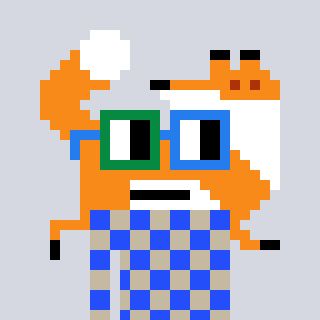
a pixel art character with square green and blue glasses, a fox-shaped head and a bege-colored body on a cool background